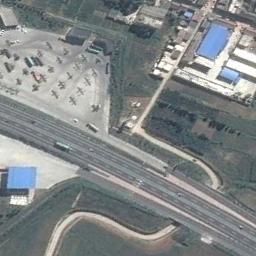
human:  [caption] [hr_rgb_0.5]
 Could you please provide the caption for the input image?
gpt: A straight freeway goes through the block and forms an overpass on another road .

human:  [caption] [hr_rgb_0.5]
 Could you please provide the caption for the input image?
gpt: The freeway is between the grass and some houses .

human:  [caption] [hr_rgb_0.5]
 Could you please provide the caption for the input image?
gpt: There wasn't much traffic on the motorway .

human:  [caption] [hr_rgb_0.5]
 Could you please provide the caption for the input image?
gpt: There is a car on the freeway  There is a large area of ​​farmland and many buildings and winding roads all day  There are many shelves in the open space beside the freeway .

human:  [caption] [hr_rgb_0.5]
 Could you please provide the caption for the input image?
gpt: There are some blue buildings and an airport beside the freeway .